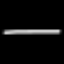
Label: line